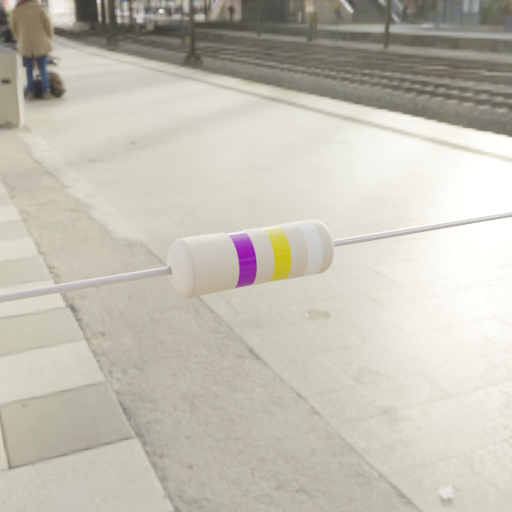
Resistor colour bands (in order): violet, yellow, white